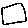
Label: square